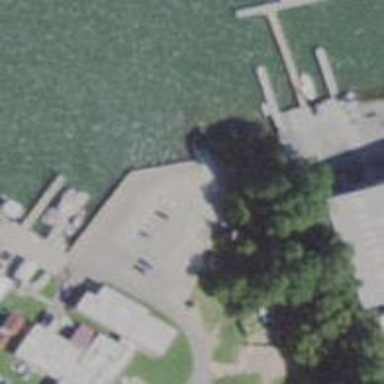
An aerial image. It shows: Slipway on leisure land.